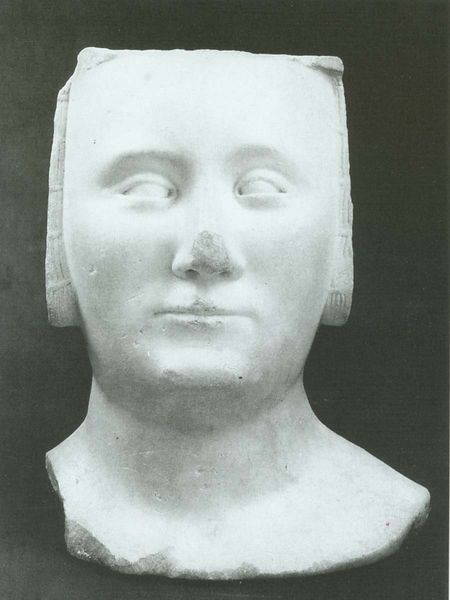
Titel: Frauenkopf von einem Grabdenkmal
Institution: Paris, Louvre
Schlagwörter: haut, kopf, körper, frau, frisur, hut, mund, nase, ohr, schwarz, stirn, weiss, dame, alt, augen, gesicht, stein, hals, auge, figur, haare, augenbrauen, kinn, lippe, lippen, ohren, skulptur, statue, könig, büste, pupillen, face, wange, augenbraue, lider, blind, schwarzweiss, kunst, römer, kaputt, griechen, griechenland, schlüsselbein, königin, beschädigt, bruchstellen, augenvrauen